Question: I am sure that this problem will be easily resolved however I am relatively new to iOS development. I am trying to handle passing touch events to children that are lower in the draw order on a UIView. For example -
I create extended UIImageView to create my MoveableImage class. This class is just basically UIImageView that implements the touchesBegan,touchesEnded and touchesMoved-
'''
-(void) touchesBegan:(NSSet *)touches withEvent:(UIEvent *)event
{
[self showFrame];
//if multitouch dont move
if([[event allTouches]count] > 1)
{
return;
}
UITouch *touch = [[event touchesForView:self] anyObject ];
// Animate the first touch
CGPoint colorPoint = [touch locationInView:self];
CGPoint touchPoint = [touch locationInView:self.superview];
//if color is alpha of 0 , they are touching the frame and bubble to next responder
UIColor *color = [self colorOfPoint:colorPoint];
[color getRed:NULL green:NULL blue:NULL alpha:&touchBeganAlpha];
NSLog(@"alpha : %f",touchBeganAlpha);
if(touchBeganAlpha > 0)
{
[self animateFirstTouchAtPoint:touchPoint];
}
else {
[super.nextResponder touchesBegan:touches withEvent:event];
}
}
'''
So the end result is basically this- If they are touching the frame of the imageView and not the image inside the other image that will be underneath can possibly respond. See this image for an example.

So far I have tried next responder however that does not solve the problem. Any help would be greatly appreciated!
Resolved- I stopped checking the alpha on the touchesBegan and touchesMoved. Ovveriding pointInside allowed the UIView to handle that for me.
'''
-(BOOL) pointInside:(CGPoint)point withEvent:(UIEvent *) event
{
BOOL superResult = [super pointInside:point withEvent:event];
if(!superResult)
{
return superResult;
}
if(CGPointEqualToPoint(point, self.previousTouchPoint))
{
return self.previousTouchHitTestResponse;
}else{
self.previousTouchPoint = point;
}
BOOL response = NO;
//if image is nil then return yes and fall back to super
if(self.image == nil)
{
response = YES;
}
response = [self isAlphaVisibleAtPoint:point];
self.previousTouchHitTestResponse = response;
return response;
}
'''
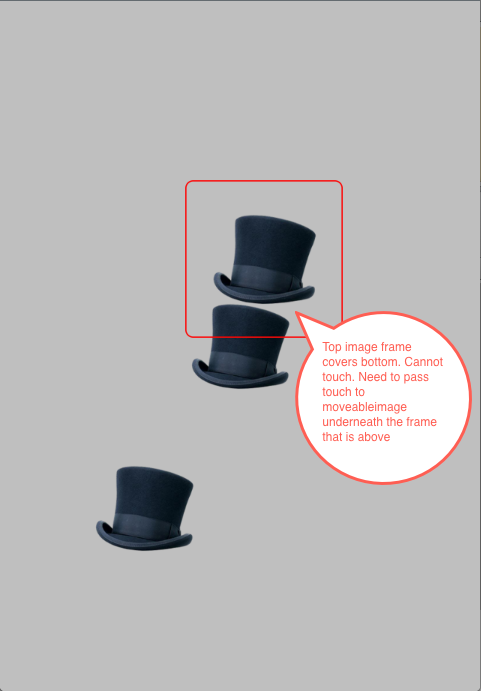
Answer: You can override instead '- (BOOL)pointInside:(CGPoint)point withEvent:(UIEvent *)event' method for your subclass of UIImageView. (It is a method of uiview that each subclass can override)
The UIView uses this method in 'hitTest:withEvent:' to determine which subview should receive a touch event. If pointInside:withEvent: returns YES, then the subview's hierarchy is traversed; otherwise, its branch of the view hierarchy is ignored.
Check the source code on github of <URL>. They handle tap event only for the opaque part of a button.